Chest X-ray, AP view. Patient: 53 years old, sex M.
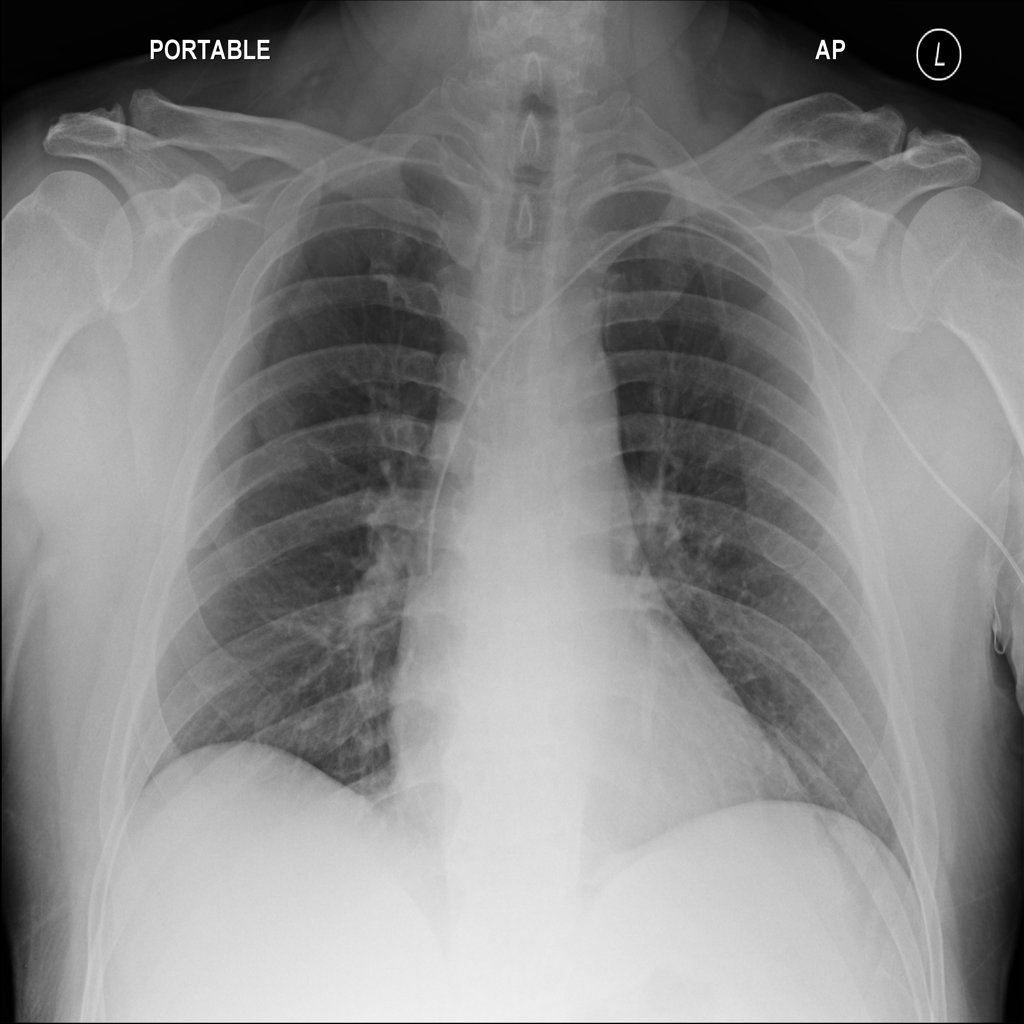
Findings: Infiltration